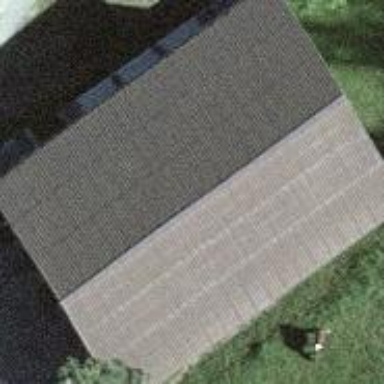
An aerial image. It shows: Shed building.